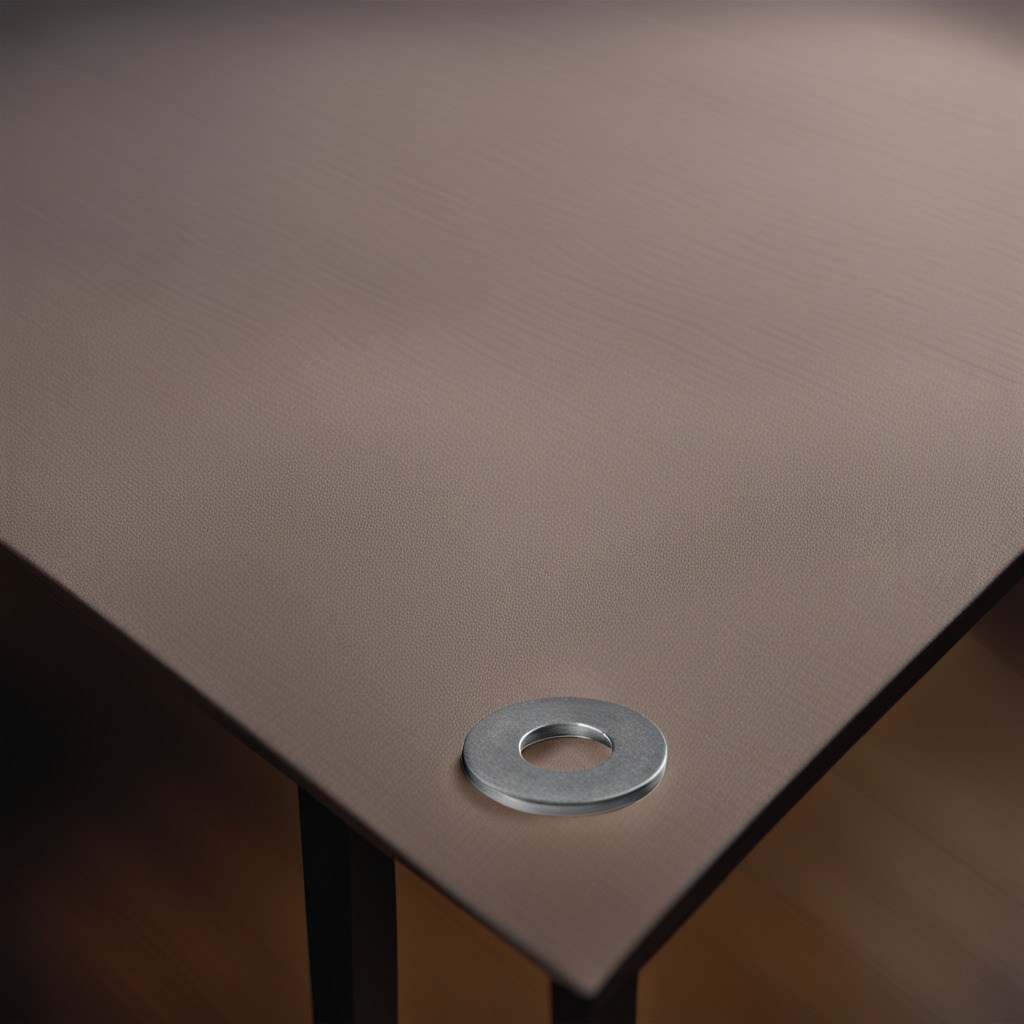
A flat metal washer lies on the wooden table.